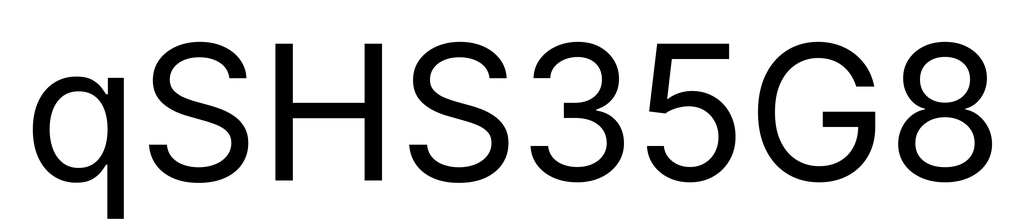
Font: Inter_Regular